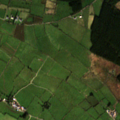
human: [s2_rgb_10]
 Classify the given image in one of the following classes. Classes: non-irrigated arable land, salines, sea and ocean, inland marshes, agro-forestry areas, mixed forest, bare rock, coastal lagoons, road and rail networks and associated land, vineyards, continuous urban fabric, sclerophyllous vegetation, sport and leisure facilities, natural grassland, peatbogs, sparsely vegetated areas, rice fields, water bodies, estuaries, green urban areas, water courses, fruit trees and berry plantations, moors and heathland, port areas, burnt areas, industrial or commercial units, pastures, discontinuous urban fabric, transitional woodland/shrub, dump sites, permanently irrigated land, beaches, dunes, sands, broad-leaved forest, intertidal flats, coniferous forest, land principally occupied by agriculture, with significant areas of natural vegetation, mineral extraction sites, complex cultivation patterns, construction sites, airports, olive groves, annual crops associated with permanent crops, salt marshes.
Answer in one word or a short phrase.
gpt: pastures, coniferous forest